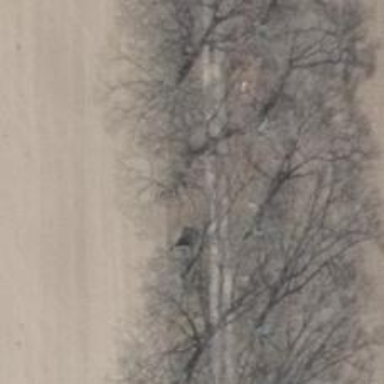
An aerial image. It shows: Hunting stand.